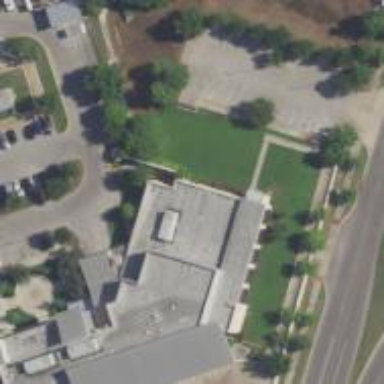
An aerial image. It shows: Police building.